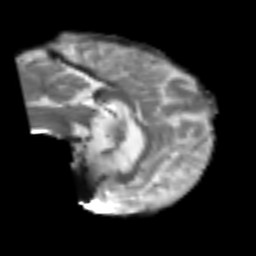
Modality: T2w
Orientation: sagittal
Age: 74
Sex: male
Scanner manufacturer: siemens
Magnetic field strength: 3 T
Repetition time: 4.987 s
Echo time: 0.0792 s